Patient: sex M, age 72
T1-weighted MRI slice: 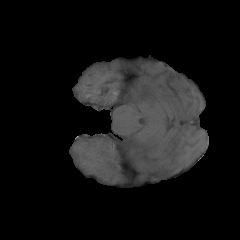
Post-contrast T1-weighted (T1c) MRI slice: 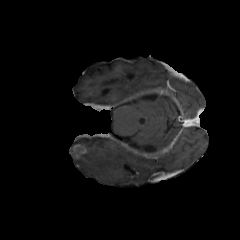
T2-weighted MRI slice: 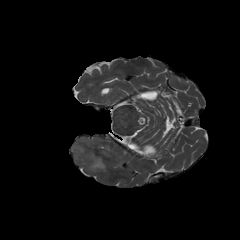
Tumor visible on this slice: yes
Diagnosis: Glioblastoma, IDH-wildtype
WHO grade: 4